Interaction volume radius: 5 \u00c5
Interaction volume height: 15 \u00c5
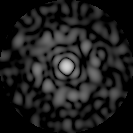
Disorder parameter: 0.8605